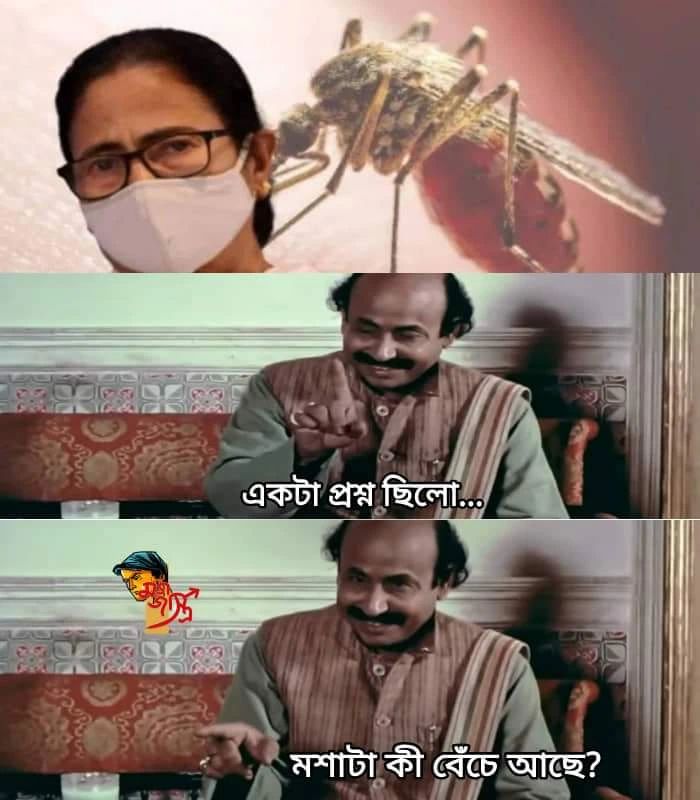
Text: একটা প্রশ্ন ছিলো... মশাটা কী বেঁচে আছে?
Label: Hate
Hate category: Political
Targeted group: Organization